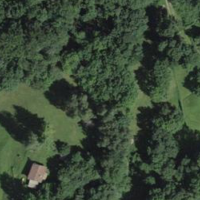
EUNIS habitat code: 41
Species observed at this site:
Salvia glutinosa